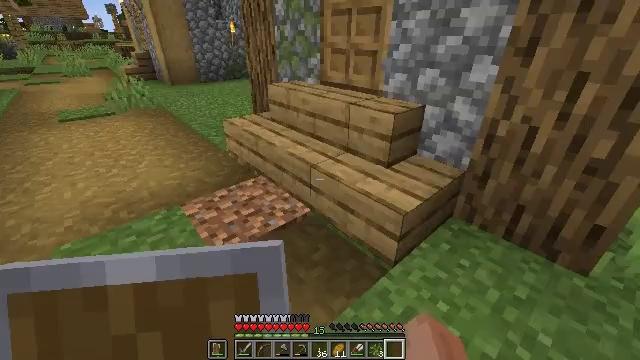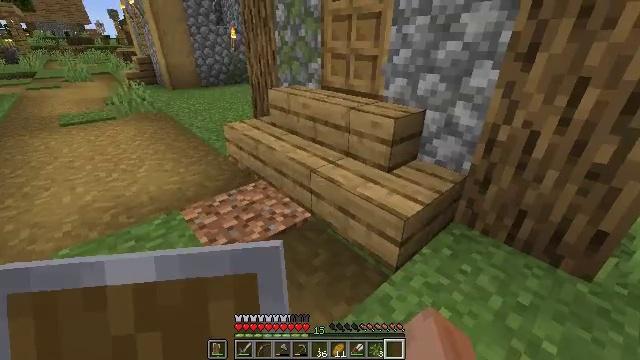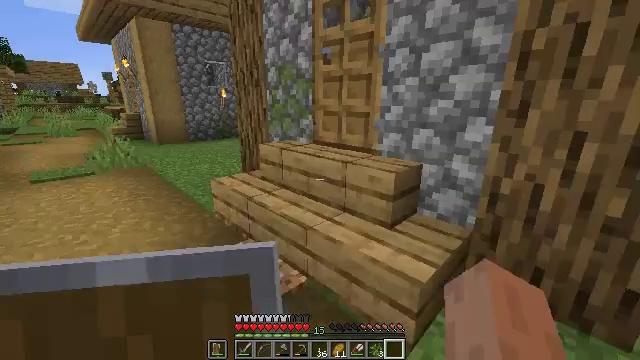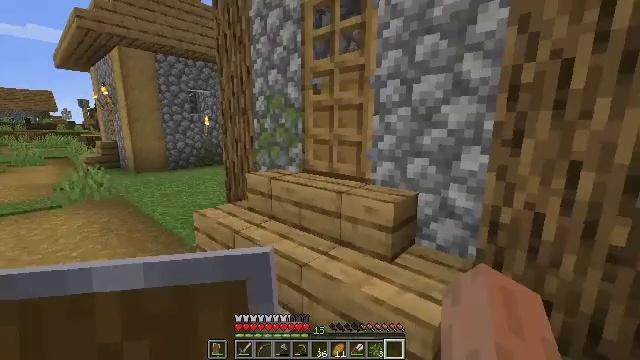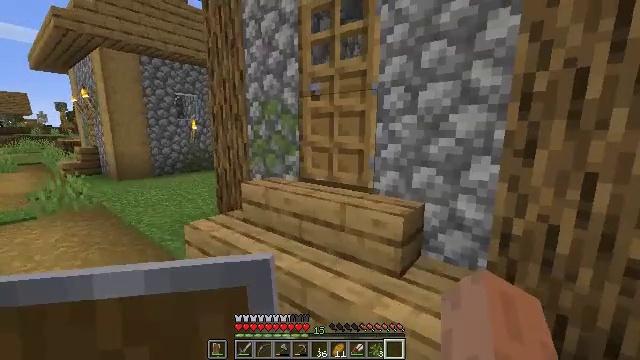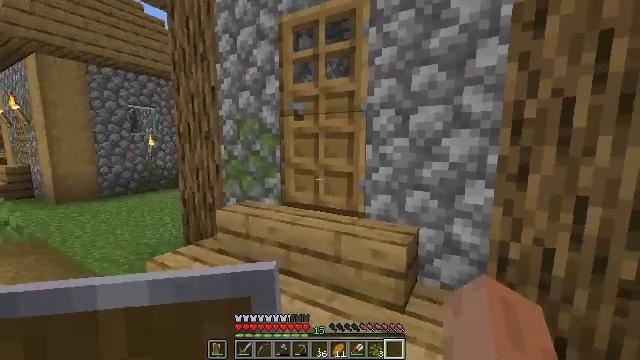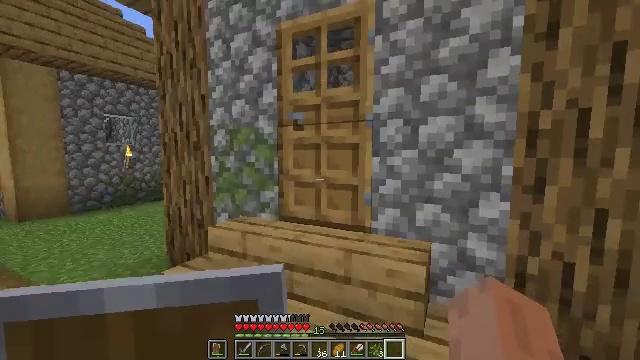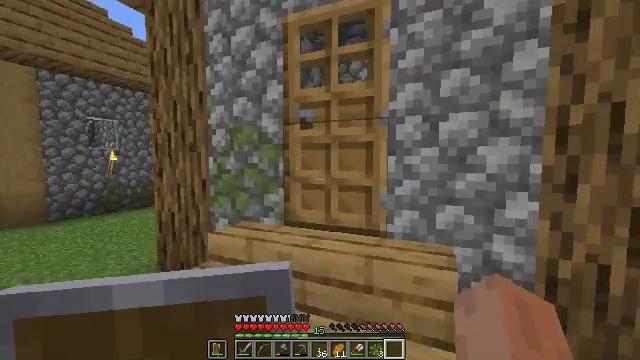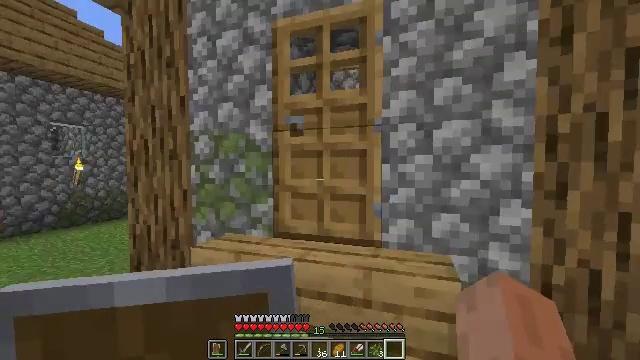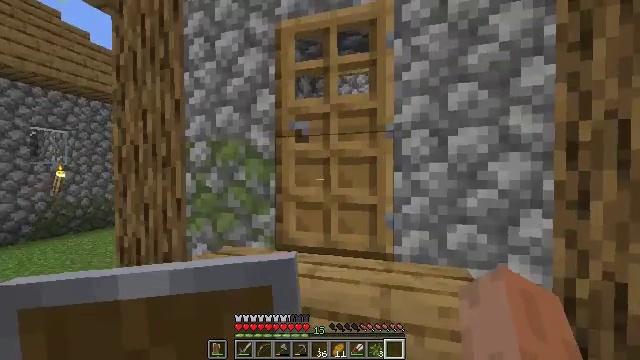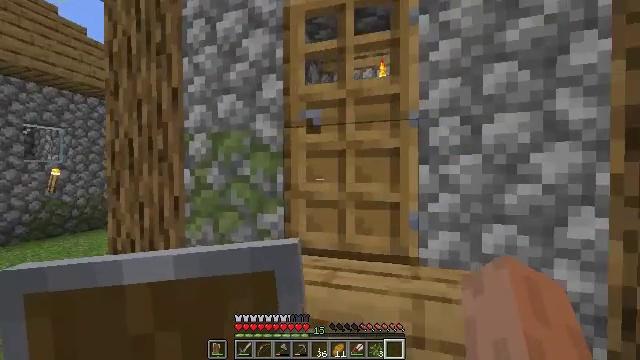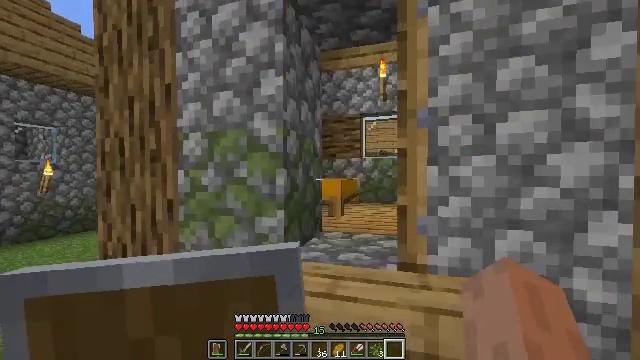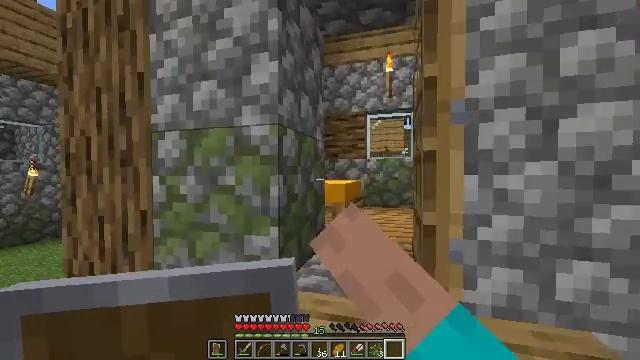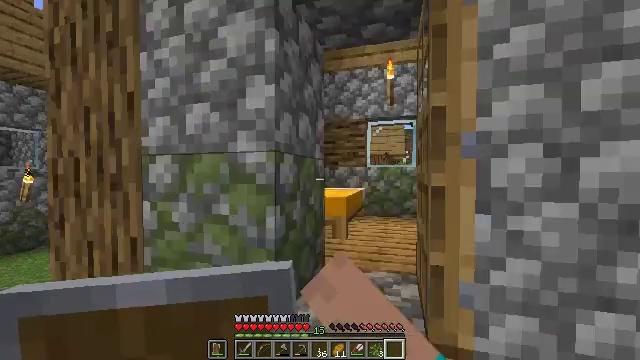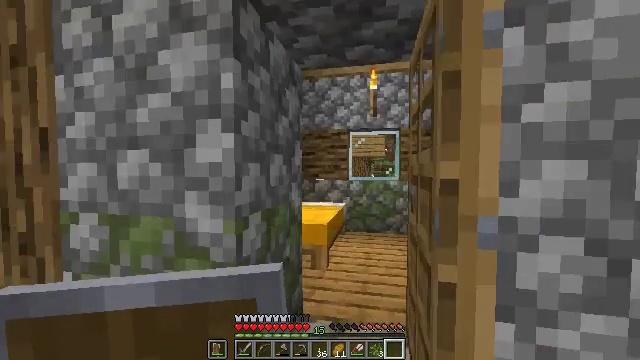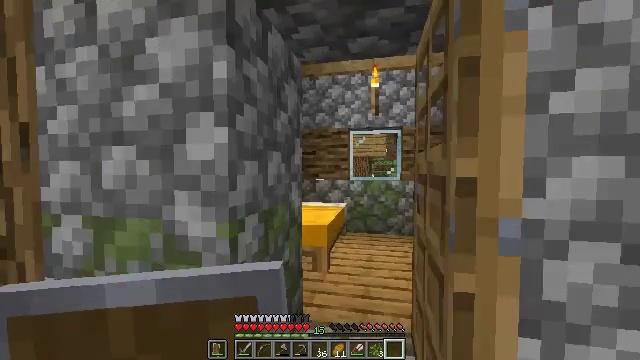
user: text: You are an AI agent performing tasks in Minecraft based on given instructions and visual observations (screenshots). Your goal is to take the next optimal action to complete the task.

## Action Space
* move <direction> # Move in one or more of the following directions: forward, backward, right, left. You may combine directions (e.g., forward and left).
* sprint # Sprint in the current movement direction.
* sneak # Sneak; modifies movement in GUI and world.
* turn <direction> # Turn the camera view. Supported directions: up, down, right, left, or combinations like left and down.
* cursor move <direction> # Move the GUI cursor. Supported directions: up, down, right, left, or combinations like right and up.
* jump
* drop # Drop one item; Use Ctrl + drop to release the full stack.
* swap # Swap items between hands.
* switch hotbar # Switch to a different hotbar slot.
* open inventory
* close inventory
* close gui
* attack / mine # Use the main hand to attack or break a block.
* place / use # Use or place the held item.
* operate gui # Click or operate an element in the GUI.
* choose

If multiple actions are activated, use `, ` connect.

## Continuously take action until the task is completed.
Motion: motion action
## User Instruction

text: Mine oak stairs.
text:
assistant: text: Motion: move forward and move left
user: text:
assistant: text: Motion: move forward and move left, turn right and up
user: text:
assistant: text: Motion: move forward and move left, turn right and up
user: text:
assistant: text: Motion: move forward and move left, turn right
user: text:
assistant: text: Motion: move forward and move left, turn right and up
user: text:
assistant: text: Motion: move forward and move left, turn right and up
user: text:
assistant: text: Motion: move forward and move left, turn right and up
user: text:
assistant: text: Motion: move forward and move left, turn right and up
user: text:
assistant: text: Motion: move forward, turn right and up
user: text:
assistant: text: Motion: move forward
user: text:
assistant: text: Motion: move forward, use / place
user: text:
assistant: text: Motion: move forward, use / place
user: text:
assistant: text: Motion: move forward
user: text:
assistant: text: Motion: move forward, turn right
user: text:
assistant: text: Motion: no_op
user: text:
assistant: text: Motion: turn right
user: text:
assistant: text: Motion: no_op
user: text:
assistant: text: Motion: no_op
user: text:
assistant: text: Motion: no_op
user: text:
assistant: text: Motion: no_op
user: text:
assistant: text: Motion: no_op
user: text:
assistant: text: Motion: no_op
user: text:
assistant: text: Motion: no_op
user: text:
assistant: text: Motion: no_op
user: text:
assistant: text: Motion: move forward, turn right and down
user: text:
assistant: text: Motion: move forward, turn right and down
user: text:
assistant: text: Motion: move forward, turn right and down
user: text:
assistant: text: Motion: move forward, turn right and down
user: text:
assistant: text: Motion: move forward, turn down
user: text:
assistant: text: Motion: move forward, turn down